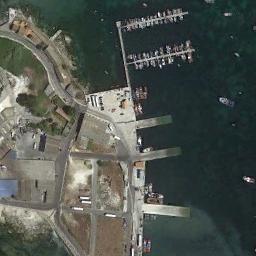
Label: harbor